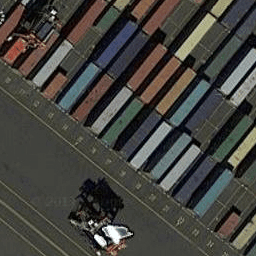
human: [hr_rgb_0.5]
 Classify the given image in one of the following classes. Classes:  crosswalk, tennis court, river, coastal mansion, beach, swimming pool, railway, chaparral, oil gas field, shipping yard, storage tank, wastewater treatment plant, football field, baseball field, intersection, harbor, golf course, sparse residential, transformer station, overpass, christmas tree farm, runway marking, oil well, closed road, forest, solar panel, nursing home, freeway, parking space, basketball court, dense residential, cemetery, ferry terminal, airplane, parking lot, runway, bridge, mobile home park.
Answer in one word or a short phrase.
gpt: shipping yard